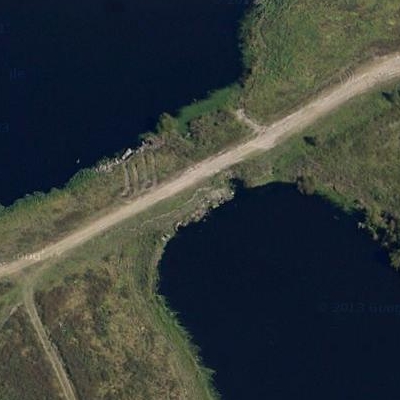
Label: RiverLake